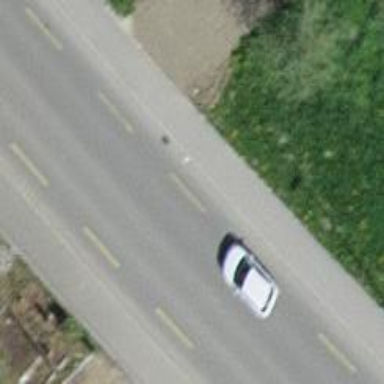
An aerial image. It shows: Secondary road with asphalt surface and dedicated cycle lane.